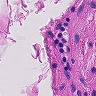
Metastatic tissue present: no